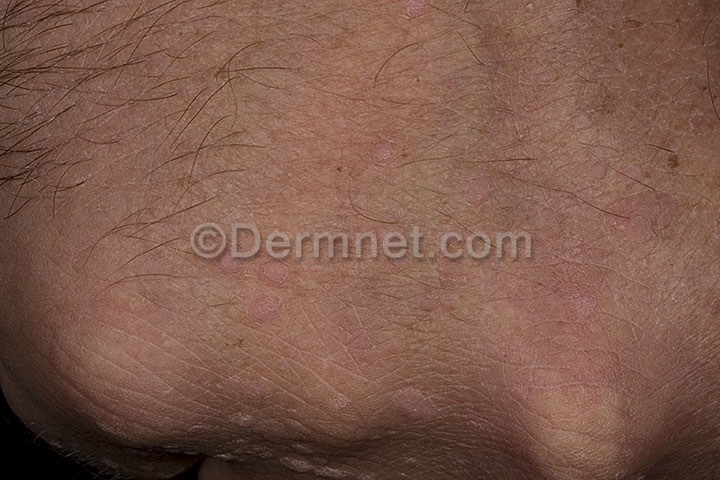
Disease: Warts Molluscum and other Viral Infections